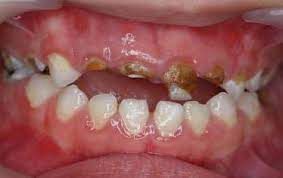
Condition: Caries